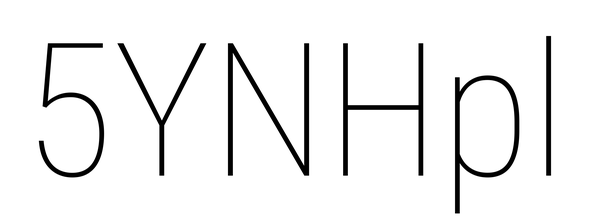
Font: Roboto_Condensed_Thin